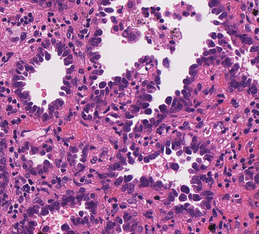
Tumor epithelial tissue: yes
Tumor-associated stroma tissue: yes
Normal tissue: no